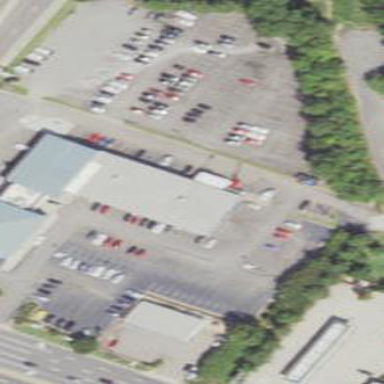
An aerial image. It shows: Car shop building.